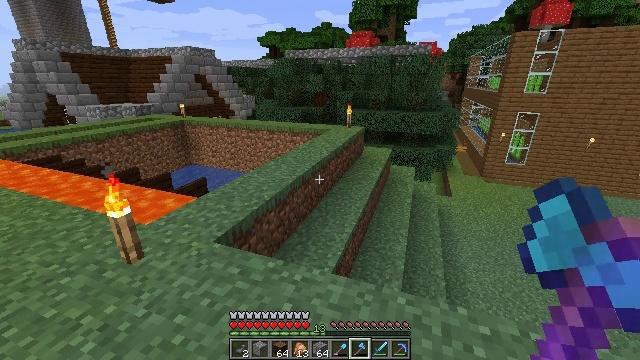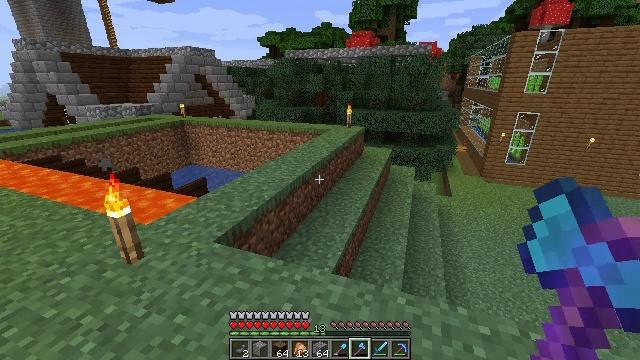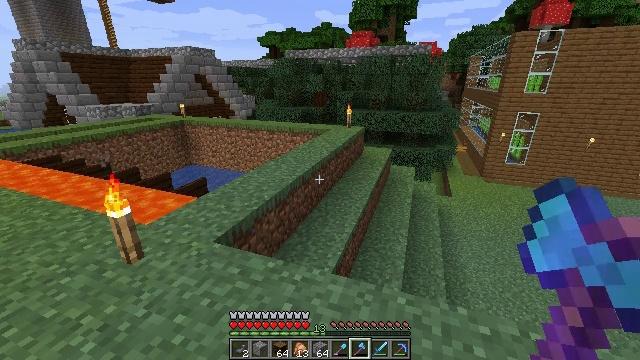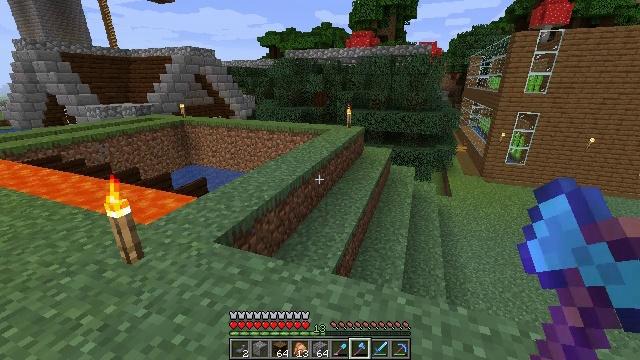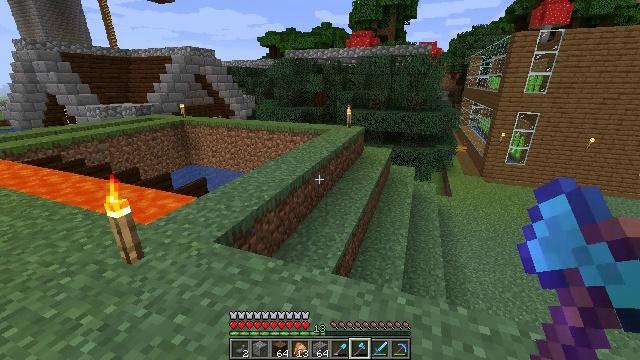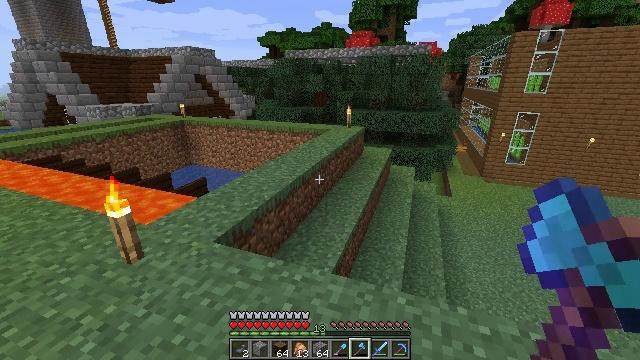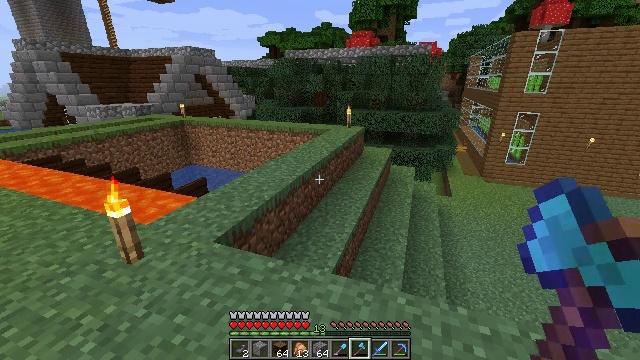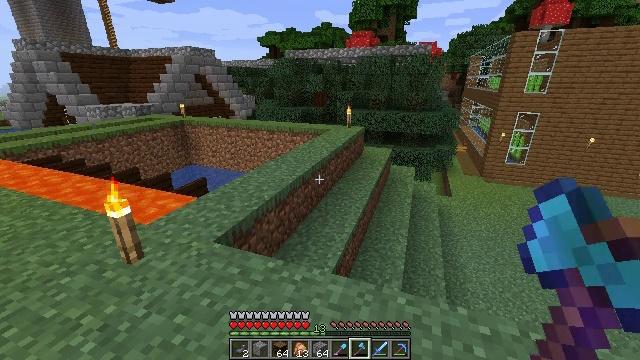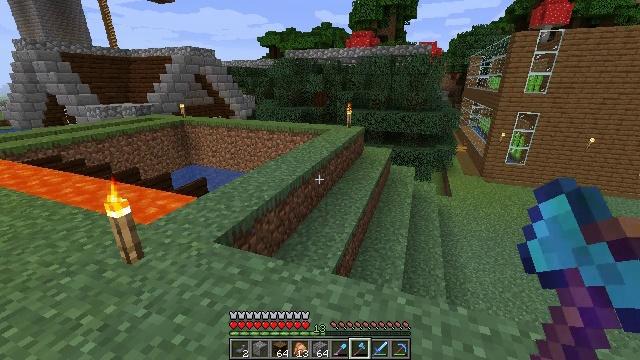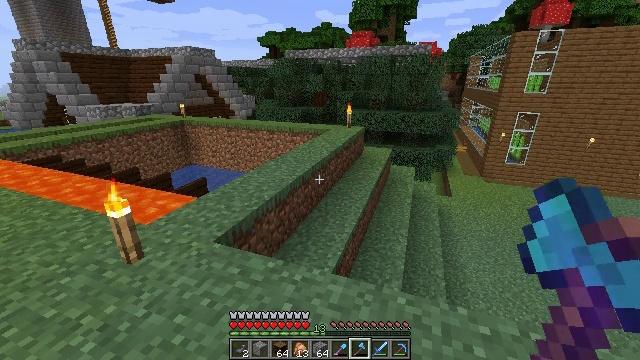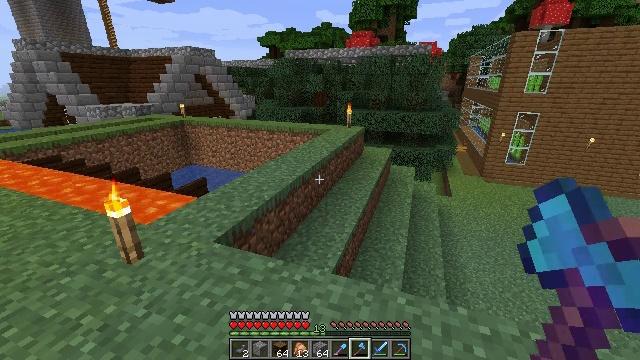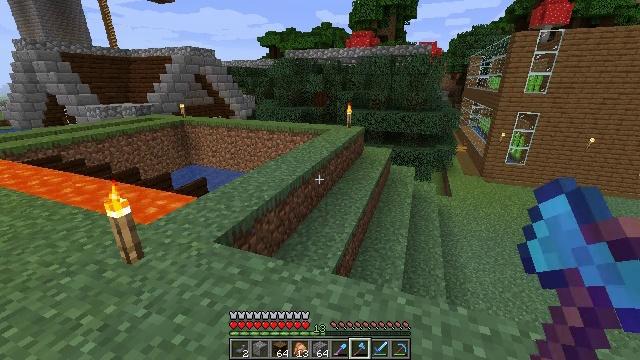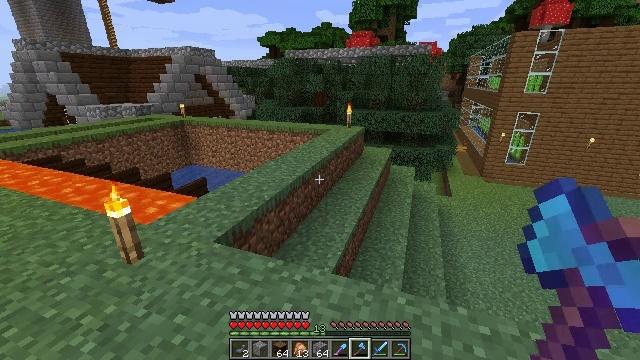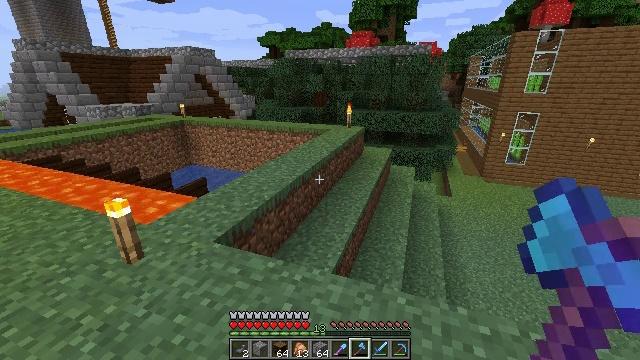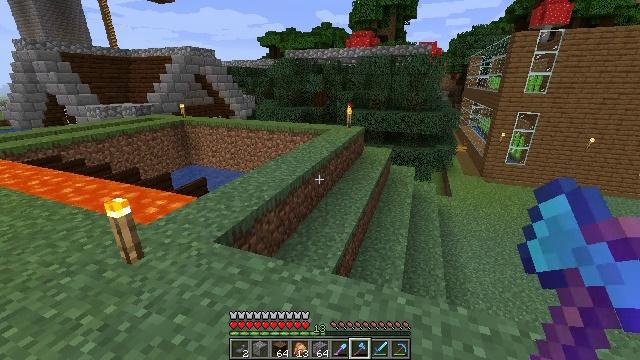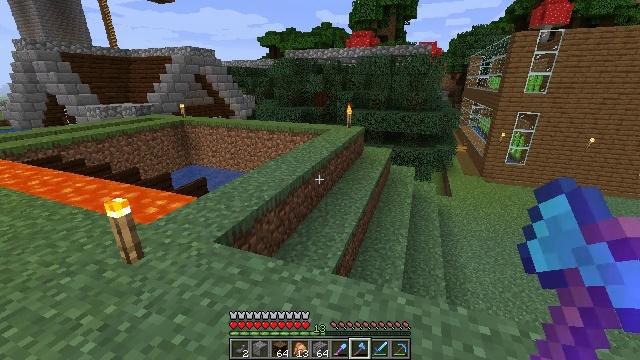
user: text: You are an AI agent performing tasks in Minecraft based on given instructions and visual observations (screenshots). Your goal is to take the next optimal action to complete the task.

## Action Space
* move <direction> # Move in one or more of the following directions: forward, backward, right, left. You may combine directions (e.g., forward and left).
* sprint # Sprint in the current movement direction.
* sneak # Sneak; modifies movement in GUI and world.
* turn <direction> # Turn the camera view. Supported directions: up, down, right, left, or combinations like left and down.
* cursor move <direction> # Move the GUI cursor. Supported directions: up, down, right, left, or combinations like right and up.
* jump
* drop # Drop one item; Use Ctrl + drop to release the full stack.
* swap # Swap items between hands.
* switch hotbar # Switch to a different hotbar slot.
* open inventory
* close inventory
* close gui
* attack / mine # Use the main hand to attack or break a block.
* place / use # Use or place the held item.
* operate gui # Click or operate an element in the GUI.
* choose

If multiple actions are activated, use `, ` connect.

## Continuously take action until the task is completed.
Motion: motion action
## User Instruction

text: Collect wheat crops.
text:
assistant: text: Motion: no_op
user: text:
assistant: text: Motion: no_op
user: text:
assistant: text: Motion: no_op
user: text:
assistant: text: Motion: no_op
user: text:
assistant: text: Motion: no_op
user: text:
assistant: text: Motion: no_op
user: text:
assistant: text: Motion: no_op
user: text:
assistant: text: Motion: no_op
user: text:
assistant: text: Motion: no_op
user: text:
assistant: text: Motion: no_op
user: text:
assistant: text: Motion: no_op
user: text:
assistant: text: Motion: no_op
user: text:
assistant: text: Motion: no_op
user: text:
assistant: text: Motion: no_op
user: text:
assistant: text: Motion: no_op
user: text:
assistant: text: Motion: no_op
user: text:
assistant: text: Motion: no_op
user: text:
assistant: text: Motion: no_op
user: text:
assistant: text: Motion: no_op
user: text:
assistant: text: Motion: no_op
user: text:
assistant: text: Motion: no_op
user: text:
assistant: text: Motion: no_op
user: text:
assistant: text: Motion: no_op
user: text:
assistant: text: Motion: no_op
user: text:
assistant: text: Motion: no_op
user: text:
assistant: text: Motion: no_op
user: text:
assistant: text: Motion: no_op
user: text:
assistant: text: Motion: no_op
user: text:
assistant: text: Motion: no_op
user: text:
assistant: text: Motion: no_op